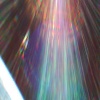
Label: sunburn